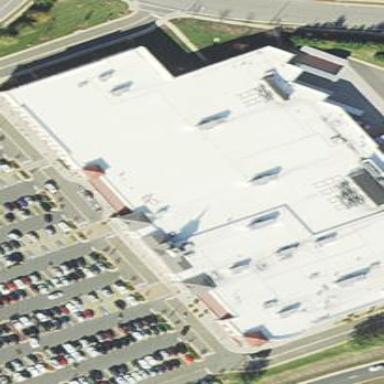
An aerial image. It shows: Building that houses supermarket.